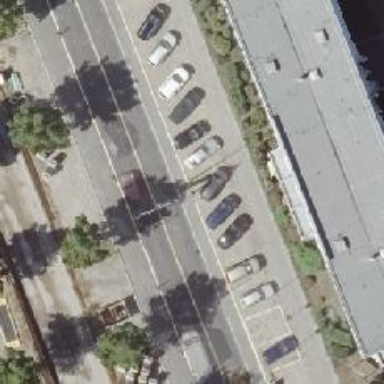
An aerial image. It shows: Pole used as obstacle parking aid.